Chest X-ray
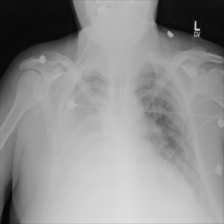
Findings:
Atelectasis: negative
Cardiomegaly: negative
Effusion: negative
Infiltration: negative
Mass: negative
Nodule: negative
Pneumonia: negative
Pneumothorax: negative
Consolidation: negative
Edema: negative
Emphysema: negative
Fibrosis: negative
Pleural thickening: negative
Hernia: negative